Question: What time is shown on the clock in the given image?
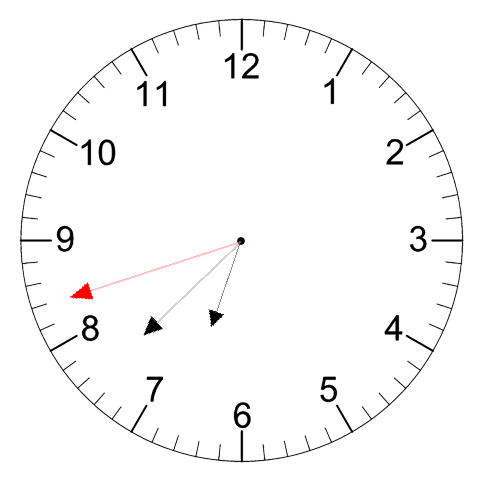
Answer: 06:37:42